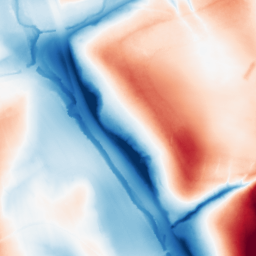
Category: classical
Decomposition family: gaussian_anisotropic
Decomposition parameters: sigma_x: 50
sigma_y: 5
Upsampling method: quadratic
Upsampling parameters: scale: 2
Upsampling scale: 2